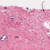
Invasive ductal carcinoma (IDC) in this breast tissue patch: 0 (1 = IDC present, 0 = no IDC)